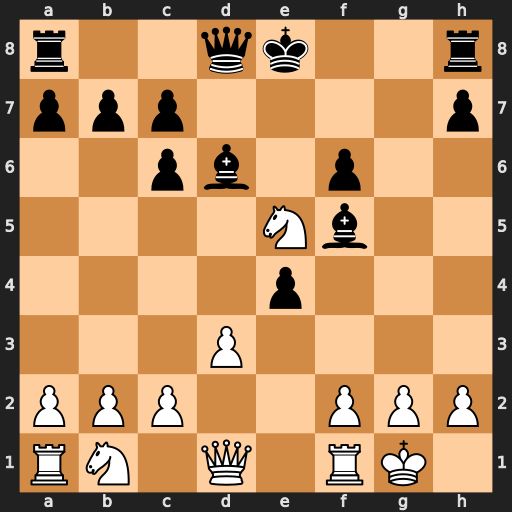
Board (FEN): r2qk2r/ppp4p/2pb1p2/4Nb2/4p3/3P4/PPP2PPP/RN1Q1RK1
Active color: w
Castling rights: kq
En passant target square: -
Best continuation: Qh5+ Bg6 Nxg6